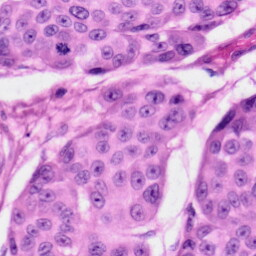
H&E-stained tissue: Skin